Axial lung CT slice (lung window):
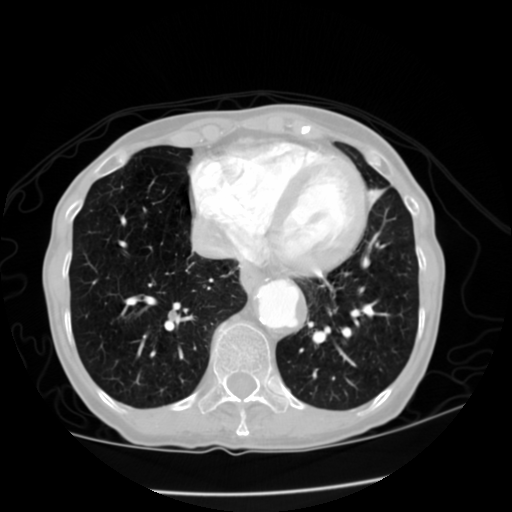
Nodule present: no